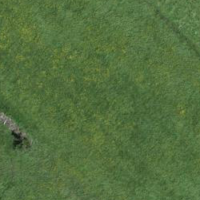
EUNIS habitat code: 25
Species observed at this site:
Corvus frugilegus
Falco tinnunculus
Parus major
Pulmonaria obscura